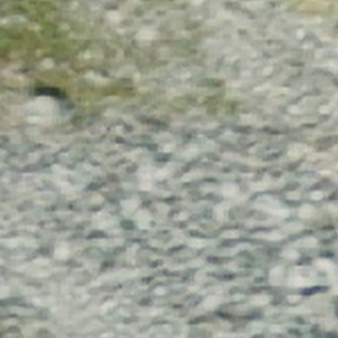
Label: other